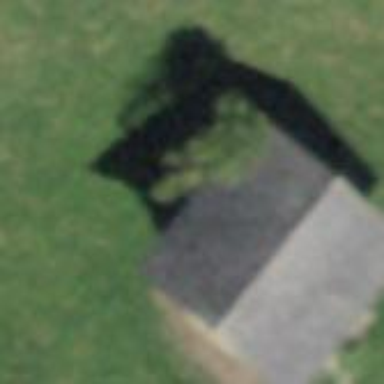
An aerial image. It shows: Barn.